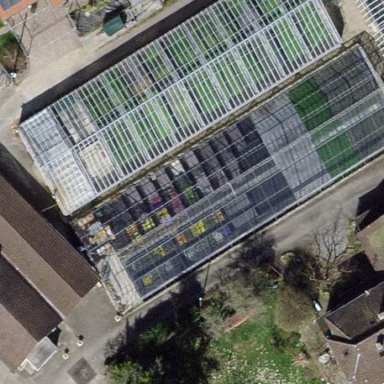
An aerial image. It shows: Greenhouse used for horticulture.